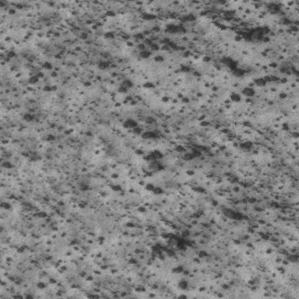
Label: frost